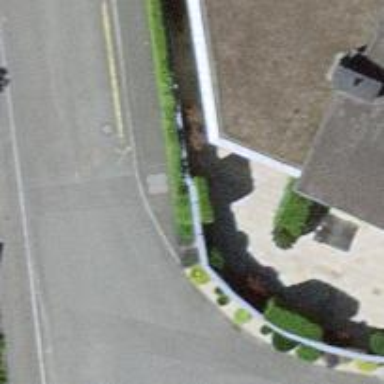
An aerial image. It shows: Kerb serving as barrier.